Field crop: maize
Growth stage: 2
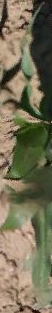
Species: maize